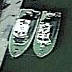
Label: civil